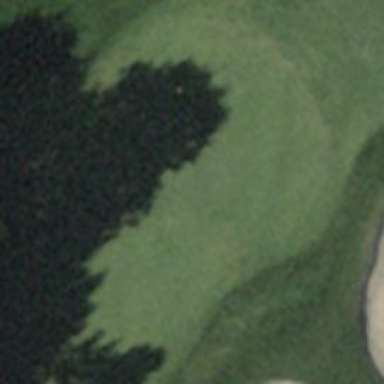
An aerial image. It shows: Picturesque green golfing area with grass land use.